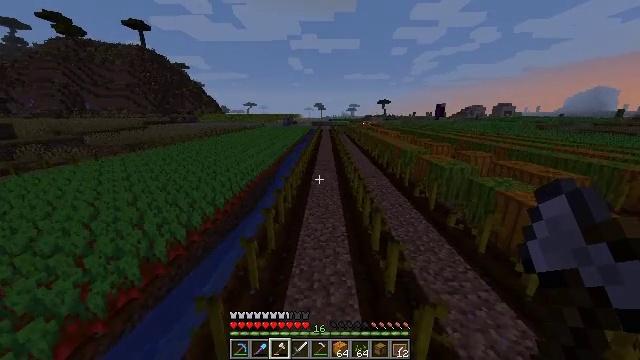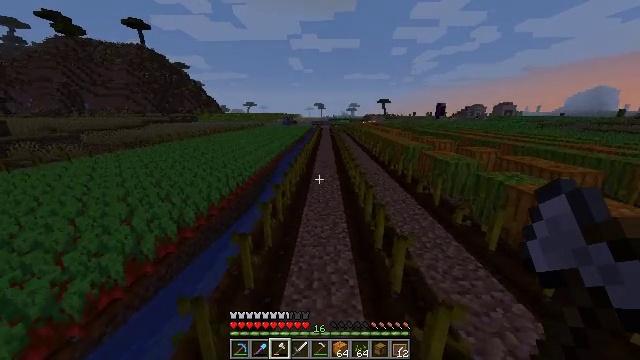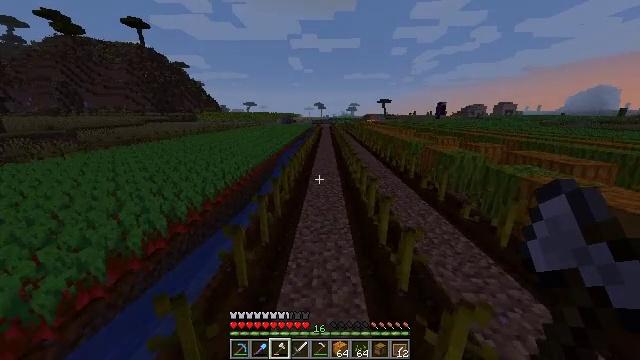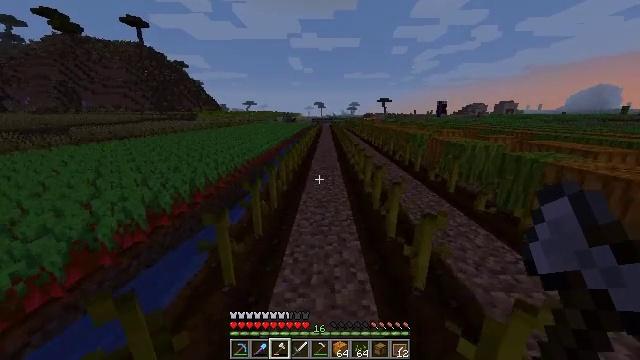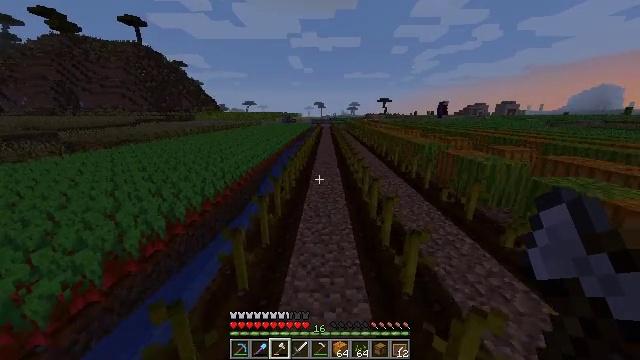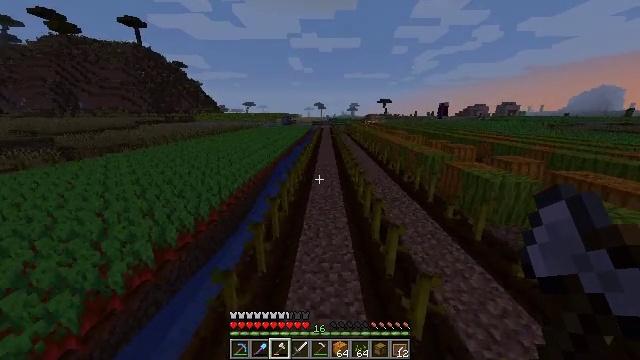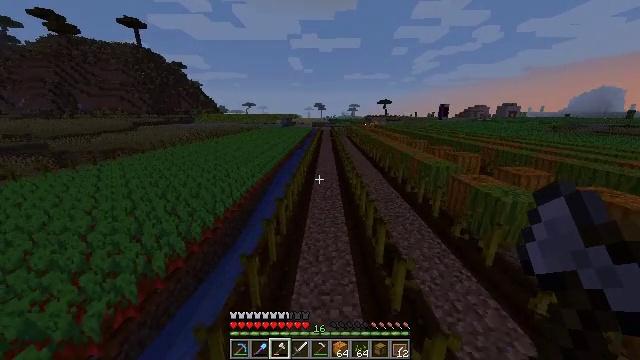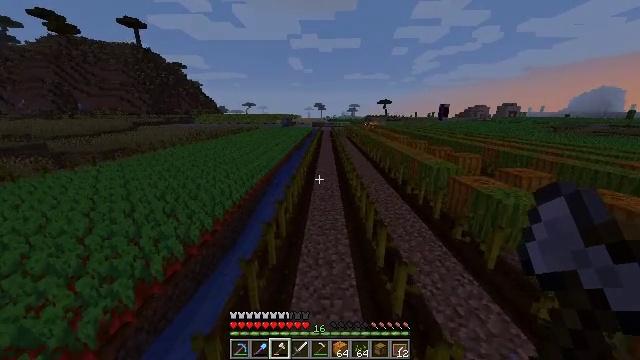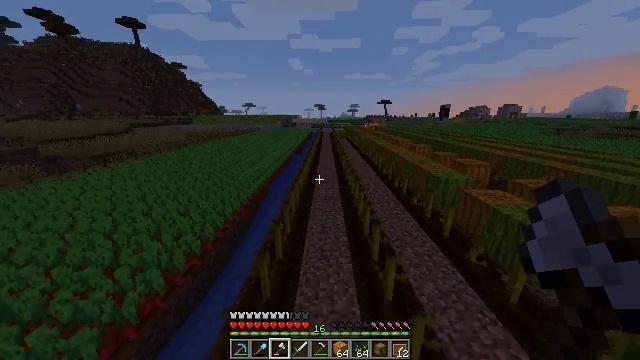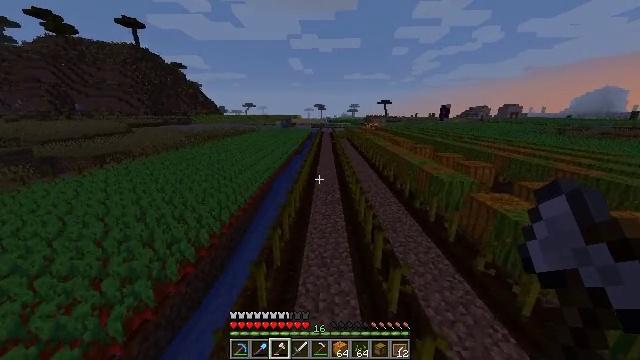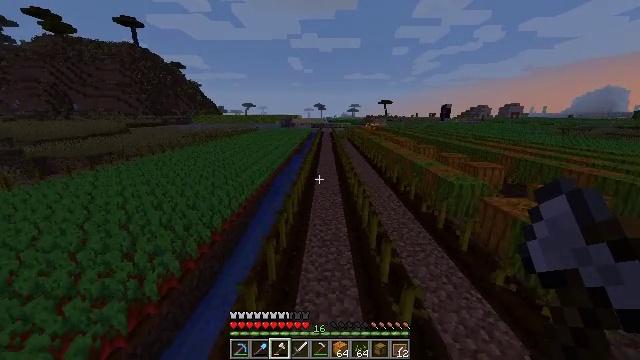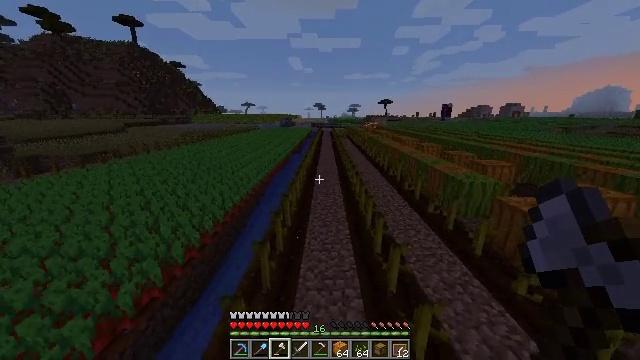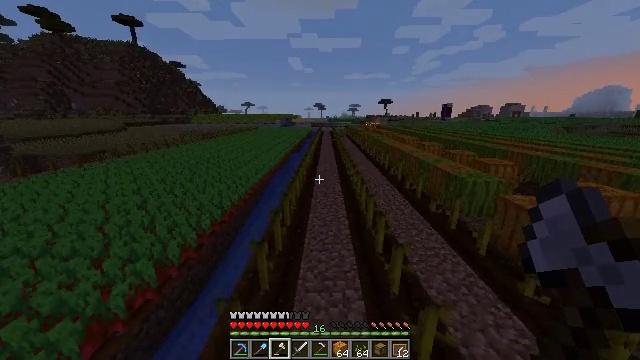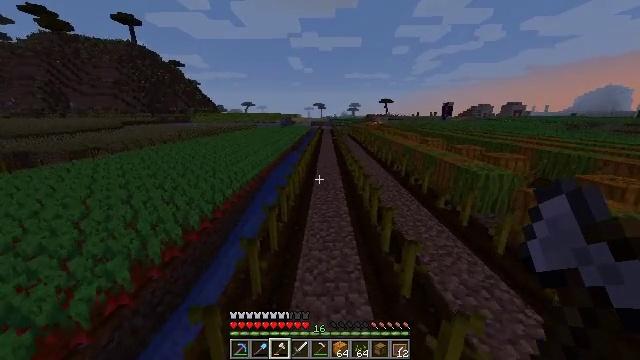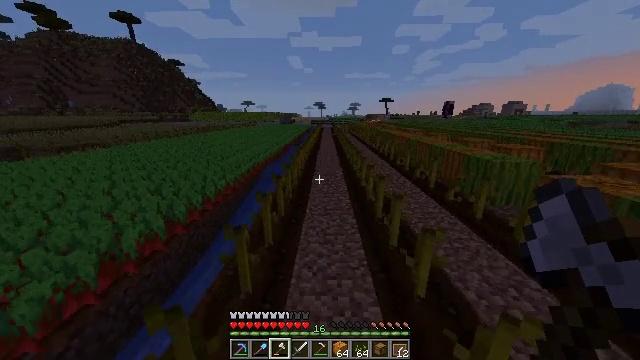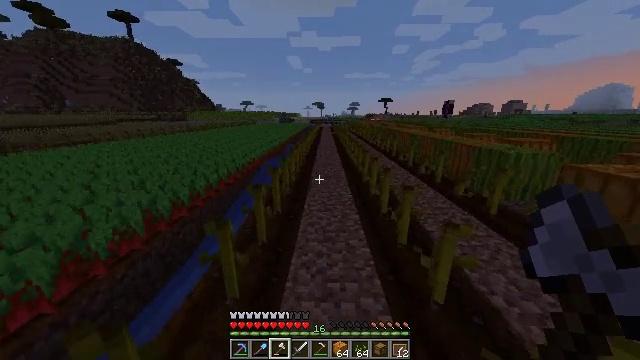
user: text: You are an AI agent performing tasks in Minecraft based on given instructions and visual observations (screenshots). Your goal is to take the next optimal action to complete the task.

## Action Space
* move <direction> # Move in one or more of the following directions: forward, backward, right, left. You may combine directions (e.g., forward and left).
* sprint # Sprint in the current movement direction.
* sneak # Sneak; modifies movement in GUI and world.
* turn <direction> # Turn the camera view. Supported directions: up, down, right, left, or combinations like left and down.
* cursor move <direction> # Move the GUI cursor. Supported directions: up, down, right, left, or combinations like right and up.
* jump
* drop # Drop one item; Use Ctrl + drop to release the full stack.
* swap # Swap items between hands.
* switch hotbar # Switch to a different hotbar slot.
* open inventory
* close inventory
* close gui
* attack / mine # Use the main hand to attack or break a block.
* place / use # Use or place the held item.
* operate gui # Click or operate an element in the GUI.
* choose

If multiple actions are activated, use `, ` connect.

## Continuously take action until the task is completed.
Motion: motion action
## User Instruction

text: Harvest beetroots from the farm.
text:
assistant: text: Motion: move forward, sprint, jump
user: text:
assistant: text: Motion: move forward, sprint, jump
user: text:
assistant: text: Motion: move forward, sprint, jump
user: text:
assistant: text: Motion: move forward, sprint, jump
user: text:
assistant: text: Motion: move forward, sprint, jump
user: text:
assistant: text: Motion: move forward, sprint, jump
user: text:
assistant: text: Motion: move forward, sprint, jump
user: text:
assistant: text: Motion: move forward, sprint, jump
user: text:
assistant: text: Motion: move forward, sprint, jump
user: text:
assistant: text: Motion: move forward, sprint, jump
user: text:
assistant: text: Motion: move forward, sprint, jump
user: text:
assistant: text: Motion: move forward, sprint, jump
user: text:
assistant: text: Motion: move forward, sprint, jump
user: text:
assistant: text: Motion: move forward, sprint, jump
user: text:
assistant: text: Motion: move forward, sprint, jump
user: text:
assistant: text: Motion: move forward, sprint, jump
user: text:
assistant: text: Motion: move forward, sprint, jump
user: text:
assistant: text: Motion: move forward, sprint, jump
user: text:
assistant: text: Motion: move forward, sprint, jump
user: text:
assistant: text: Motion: move forward, sprint, jump
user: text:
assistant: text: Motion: move forward, sprint, jump
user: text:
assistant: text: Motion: move forward, sprint, jump
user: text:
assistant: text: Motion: move forward, sprint, jump
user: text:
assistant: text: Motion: move forward, sprint, jump
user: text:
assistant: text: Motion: move forward, sprint, jump
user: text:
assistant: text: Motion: move forward, sprint, jump
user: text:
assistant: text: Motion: move forward, sprint, jump
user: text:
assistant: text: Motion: move forward, sprint, jump
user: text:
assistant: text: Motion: move forward, sprint, jump
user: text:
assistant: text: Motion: move forward, sprint, jump